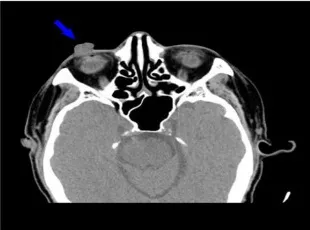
Head computed tomography. Transverse plane.
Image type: radiology (ct)